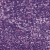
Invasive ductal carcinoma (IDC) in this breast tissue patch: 0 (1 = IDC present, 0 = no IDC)